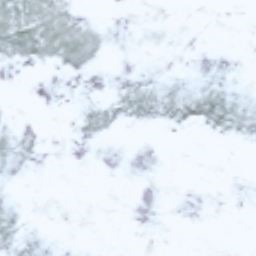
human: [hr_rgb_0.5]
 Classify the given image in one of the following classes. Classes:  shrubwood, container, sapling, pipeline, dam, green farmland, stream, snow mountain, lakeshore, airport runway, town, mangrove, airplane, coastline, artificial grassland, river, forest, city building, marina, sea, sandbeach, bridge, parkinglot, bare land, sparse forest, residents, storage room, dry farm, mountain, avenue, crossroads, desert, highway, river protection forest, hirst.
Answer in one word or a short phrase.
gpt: snow mountain